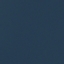
Land use / land cover: SeaLake